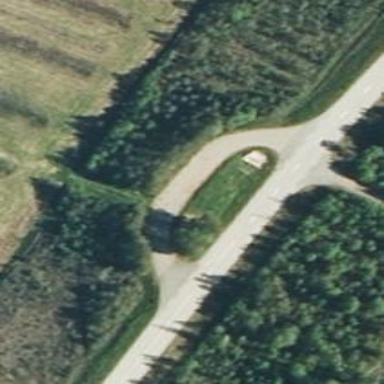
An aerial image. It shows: Rest area along the road.